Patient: sex F, age 58
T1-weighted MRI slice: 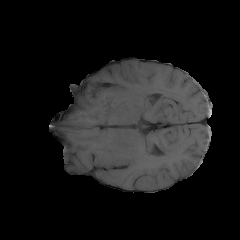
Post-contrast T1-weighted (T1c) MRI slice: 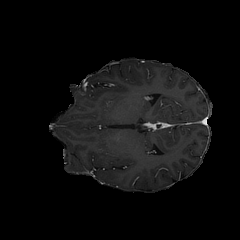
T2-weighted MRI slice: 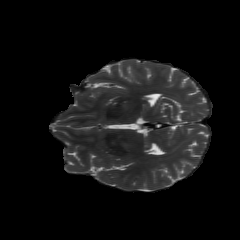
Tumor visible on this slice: no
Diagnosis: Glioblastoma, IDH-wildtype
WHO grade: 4